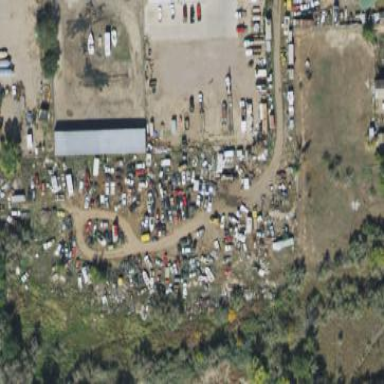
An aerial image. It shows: Industrial area designated as scrap yard.